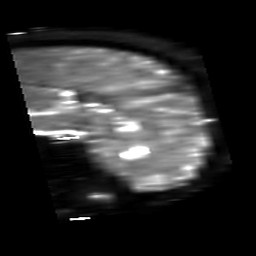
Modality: T2starmap
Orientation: sagittal
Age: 44
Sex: male
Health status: ill